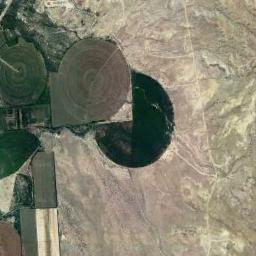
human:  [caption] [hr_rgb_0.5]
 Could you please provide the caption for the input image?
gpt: The round field is in the square .

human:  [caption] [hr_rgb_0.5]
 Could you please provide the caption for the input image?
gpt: Three green circular farmlands and a fan-shaped farmlands are on the wasteland and some other shapes of farmlands beside .

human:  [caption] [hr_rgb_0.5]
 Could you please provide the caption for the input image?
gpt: Two circular and green fields .

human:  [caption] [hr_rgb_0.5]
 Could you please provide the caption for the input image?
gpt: Three circle farmland and some square farmland are in the bare land .

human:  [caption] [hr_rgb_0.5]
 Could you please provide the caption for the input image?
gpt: There are circular farmlands beside a wasteland .